Interaction volume radius: 5 \u00c5
Interaction volume height: 20 \u00c5
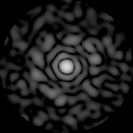
Disorder parameter: 0.8453